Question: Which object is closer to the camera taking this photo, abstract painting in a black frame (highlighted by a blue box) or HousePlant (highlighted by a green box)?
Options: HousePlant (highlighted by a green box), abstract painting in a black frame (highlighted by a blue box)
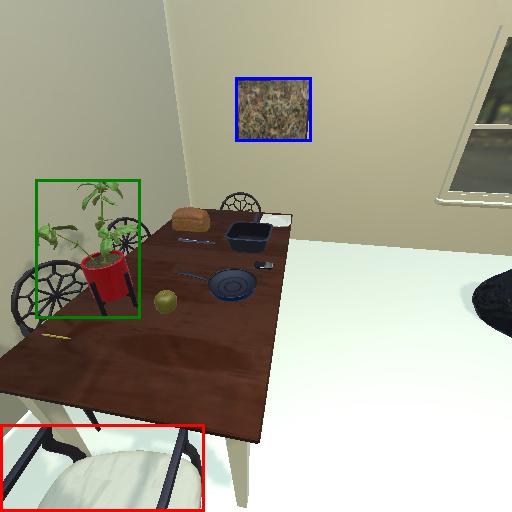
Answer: HousePlant (highlighted by a green box)